Question: I'm trying to format my css properly, to display two divs horizontally. The first div contains 3 divs, which looks good, like this, on the left of the screen:

You can see my code below.
Now I'm trying to get div4, image2, to fill that big white space.
But I just don't get it. I've tried lots of stuff from this site - overflow:hidden;, clear-both - but the best I can get is the image appearing on the right, ok, but below the baseline of #character_and_bubbles - not in the space I want. Any help please?
My markup code:
'''
<div id = "character_and_bubbles">
<div id = "top_bubble_div">
<div id="top_bubble">
bubble text here
</div>
</div>
<div id = "p_mechanic">
mechanic image here
</div>
<div id = "right_bubble_div">
<span id="right_bubble">
bubble text here
</span>
</div>
</div>
<div id="image2">
# how do I position this image in the big white space?
</div>
'''
And my Sass:
'''
#character_and_bubbles {
margin-top:80px;
#top_bubble_div {
#top_bubble {
background-color: #fff0a0;
background-image: -webkit-linear-gradient(top, hsla(0,0%,100%,.5), hsla(0,0%,100%,0));
background-image: -moz-linear-gradient(top, hsla(0,0%,100%,.5), hsla(0,0%,100%,0));
background-image: -ms-linear-gradient(top, hsla(0,0%,100%,.5), hsla(0,0%,100%,0));
background-image: -o-linear-gradient(top, hsla(0,0%,100%,.5), hsla(0,0%,100%,0));
background-image: linear-gradient(top, hsla(0,0%,100%,.5), hsla(0,0%,100%,0));
border-radius: 5px;
box-shadow: inset 0 1px 1px hsla(0,0%,100%,.5),
3px 3px 0 hsla(0,0%,0%,.1);
color: #333;
display: inline-block;
font: 16px/25px sans-serif;
width: 500px;
padding: 15px 25px;
position: relative;
text-shadow: 0 1px 1px hsla(0,0%,100%,.5);
}
#top_bubble:after, #top_bubble:before {
border-bottom: 25px solid transparent;
border-right: 25px solid #fff0a0;
bottom: -25px;
content: '';
position: absolute;
right: 475px;
}
#top_bubble:before {
border-right: 25px solid hsla(0,0%,0%,.1);
bottom: -28px;
right: 472px;
}
}
#p_mechanic {
padding:20px;
float:left;
}
#right_bubble_div {
padding:20px;
#right_bubble {
background-color: #fff0a0;
background-image: -webkit-linear-gradient(top, hsla(0,0%,100%,.5), hsla(0,0%,100%,0));
background-image: -moz-linear-gradient(top, hsla(0,0%,100%,.5), hsla(0,0%,100%,0));
background-image: -ms-linear-gradient(top, hsla(0,0%,100%,.5), hsla(0,0%,100%,0));
background-image: -o-linear-gradient(top, hsla(0,0%,100%,.5), hsla(0,0%,100%,0));
background-image: linear-gradient(top, hsla(0,0%,100%,.5), hsla(0,0%,100%,0));
border-radius: 5px;
box-shadow: inset 0 1px 1px hsla(0,0%,100%,.5),
3px 3px 0 hsla(0,0%,0%,.1);
color: #333;
display: inline-block;
font: 16px/25px sans-serif;
width: 282px;
padding: 15px 25px;
position: relative;
text-shadow: 0 1px 1px hsla(0,0%,100%,.5);
}
#right_bubble:after, #right_bubble:before {
border-bottom: 25px solid transparent;
border-right: 25px solid #fff0a0;
bottom: 68px;
content: '';
position: absolute;
right: 332px;
}
}
}
#image2{
/* how do I get this to fill that big white space? */
float:right;
}
'''
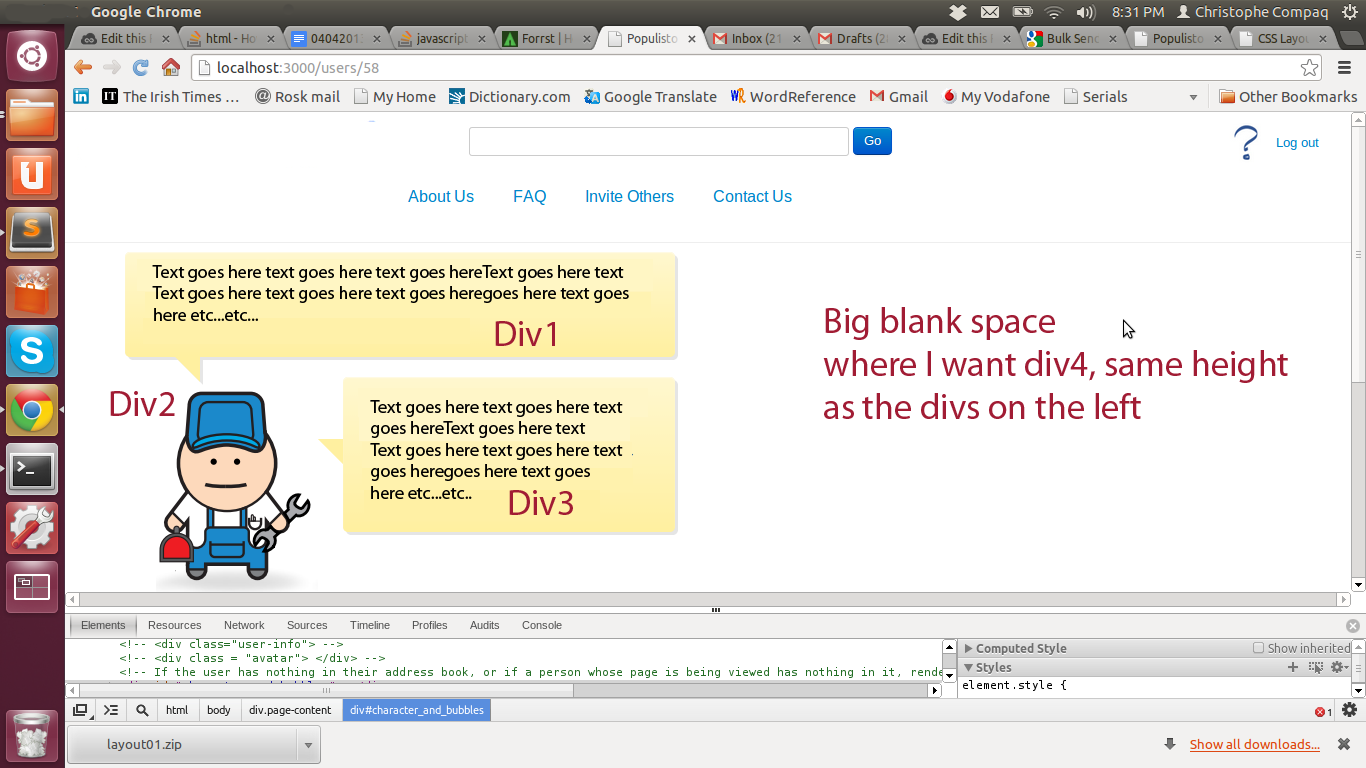
Answer: You need to move '<div id="image2">' above the rest of the content in the source order. In its current position, it's rendered below the other content.
For example:
'''
<div id="image2"># how do I position this image in the big white space?</div>
<div id="character_and_bubbles">
<div id="top_bubble_div">
<div id="top_bubble">bubble text here</div>
</div>
<div id="p_mechanic">mechanic image here</div>
<div id="right_bubble_div">
<span id="right_bubble">bubble text here</span>
</div>
</div>
'''
You also need to give it a height - either by filling it with content or with 'height: 300px;'. Otherwise the browser renders it as empty / no dimensions.
<URL>
But if your #image element is just there to hold a background image (non-semantic), why not make it a background element on the parent of all those divs, like the body?
I've assumed that you've provided Sass instead of CSS.